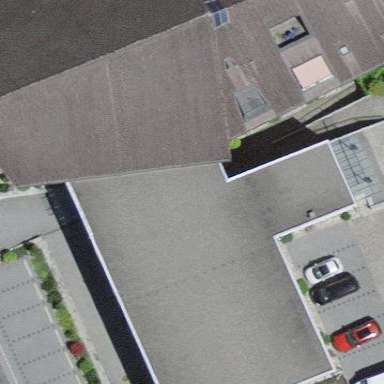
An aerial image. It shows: Building that serves as place of worship.